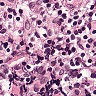
Metastatic tissue present: no